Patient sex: M
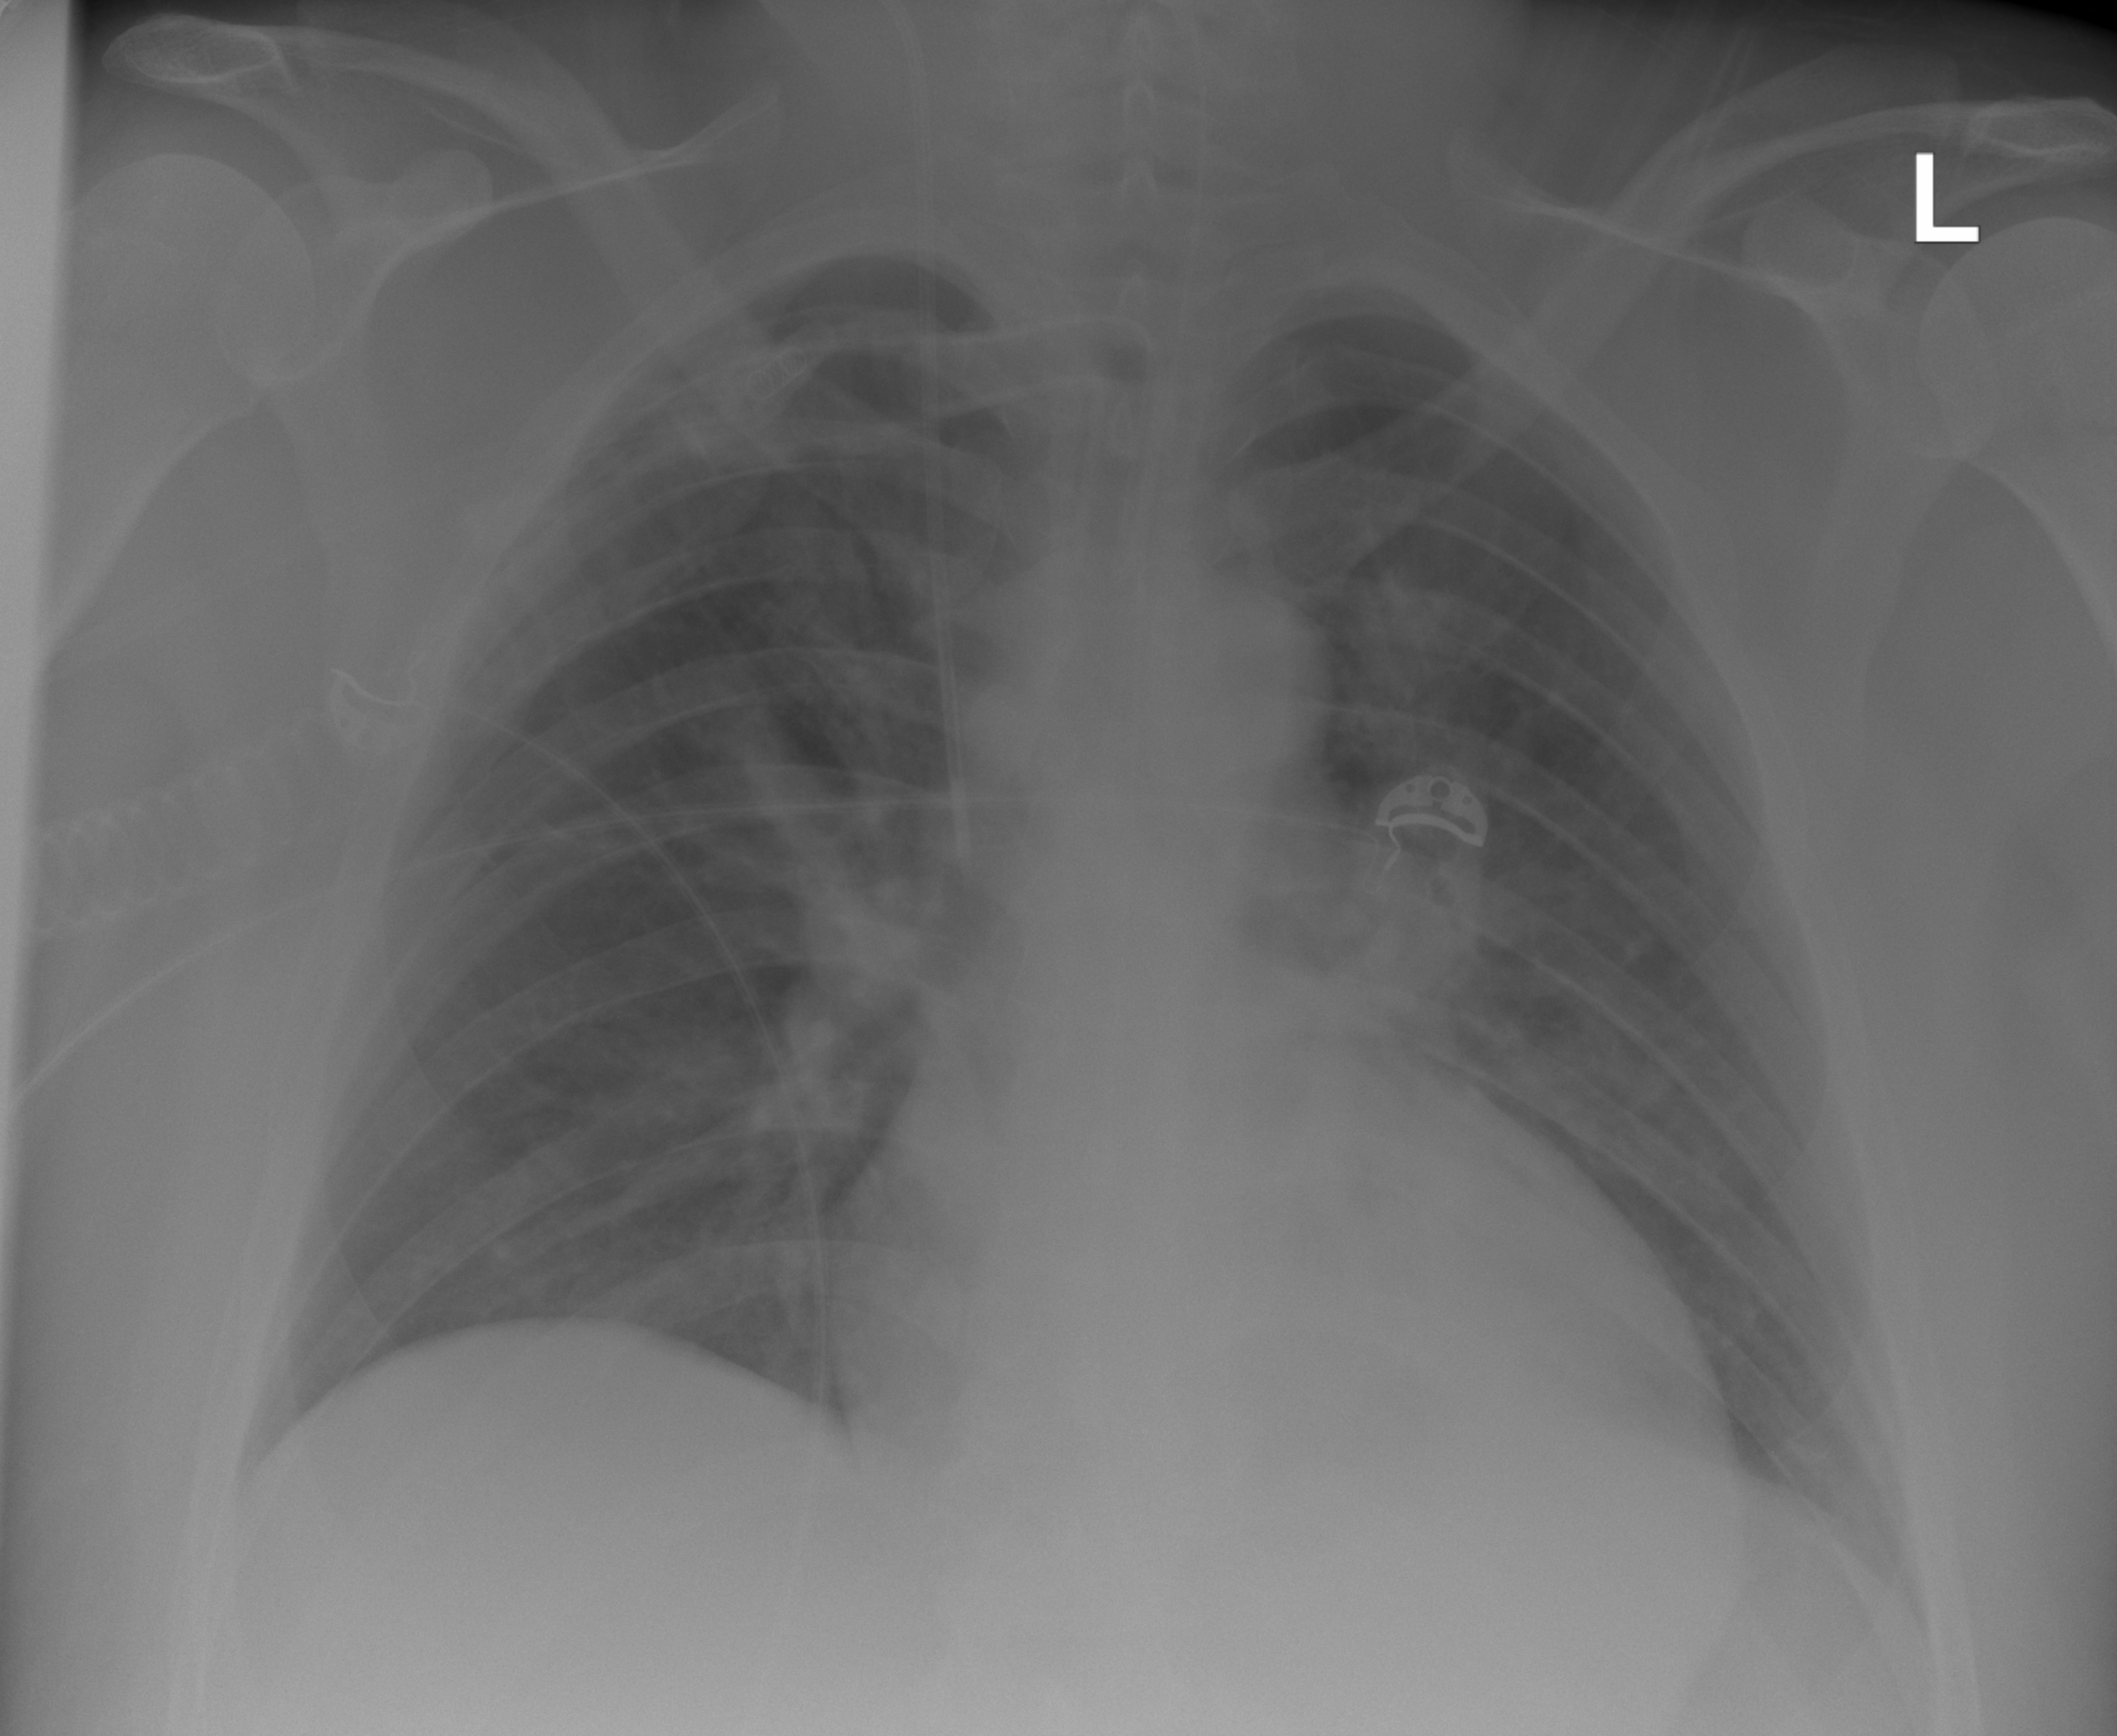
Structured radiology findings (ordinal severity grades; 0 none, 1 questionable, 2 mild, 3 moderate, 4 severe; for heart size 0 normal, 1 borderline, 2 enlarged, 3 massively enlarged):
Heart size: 2
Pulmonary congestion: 1
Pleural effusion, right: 0
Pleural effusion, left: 0
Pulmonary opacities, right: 0
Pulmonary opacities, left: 0
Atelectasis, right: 0
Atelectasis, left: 0